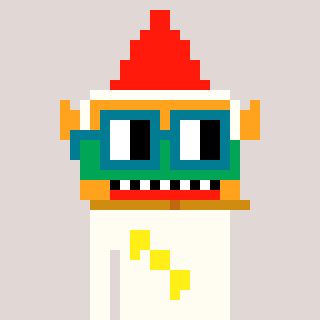
a pixel art character with square dark green glasses, a gnome-shaped head and a grayscale-colored body on a warm background